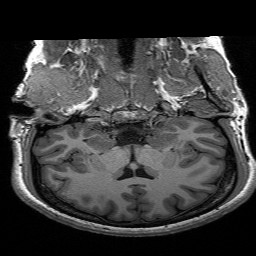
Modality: T1w
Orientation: sagittal
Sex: female